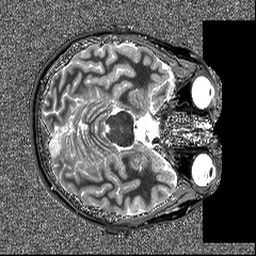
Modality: T1map
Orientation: axial
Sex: female